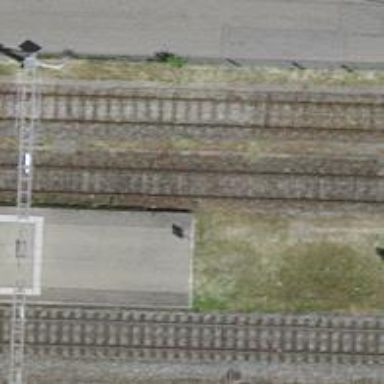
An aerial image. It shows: Close-up of railway platform edge.